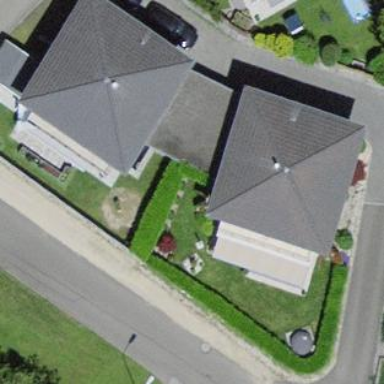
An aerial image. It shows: House with pyramidal roof shape.